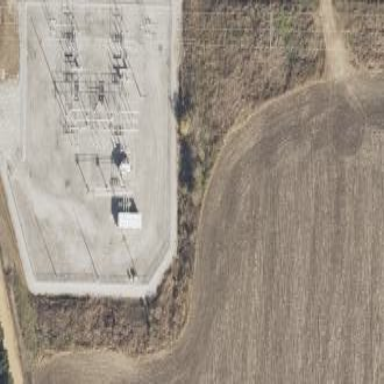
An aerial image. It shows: Distribution level power substation enclosed by fence.